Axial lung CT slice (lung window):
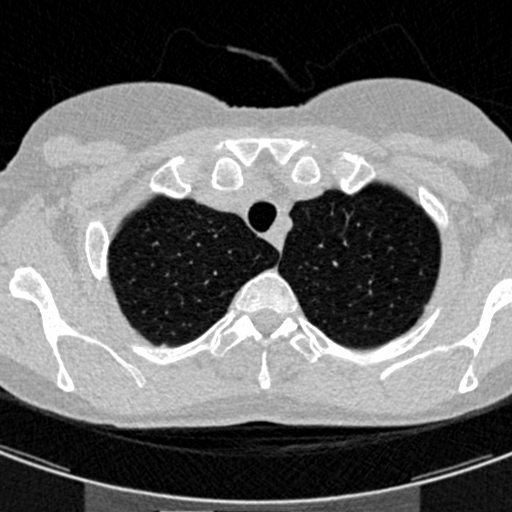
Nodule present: no